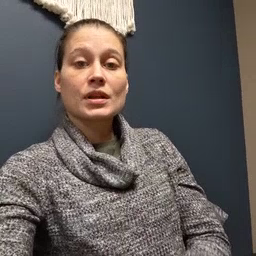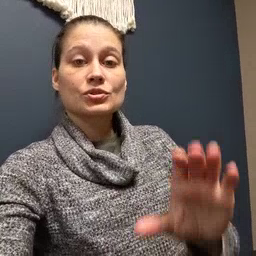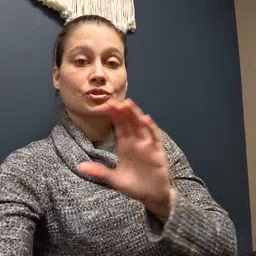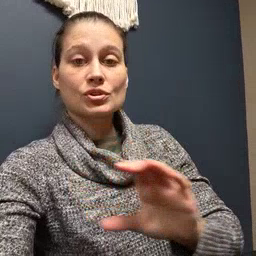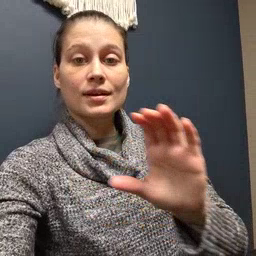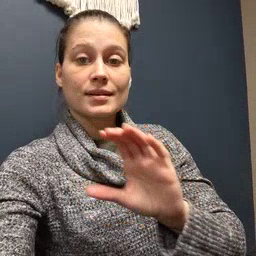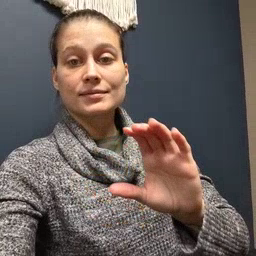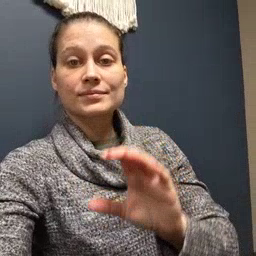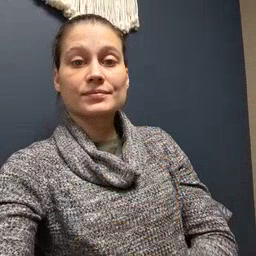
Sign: chocolate